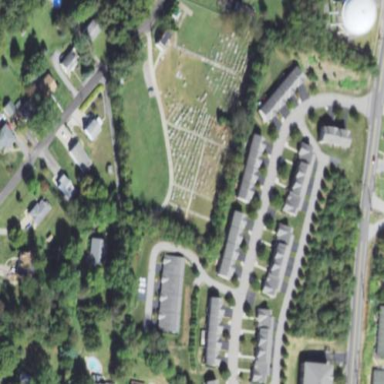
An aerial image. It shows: Cemetery.